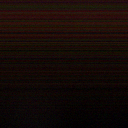
Screen state: off